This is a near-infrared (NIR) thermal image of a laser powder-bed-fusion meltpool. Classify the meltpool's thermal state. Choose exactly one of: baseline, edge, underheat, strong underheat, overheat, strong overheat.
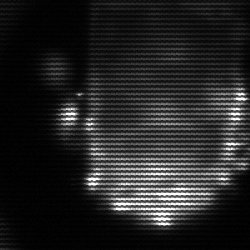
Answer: baseline